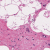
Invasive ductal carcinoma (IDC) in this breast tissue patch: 0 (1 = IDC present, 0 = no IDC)